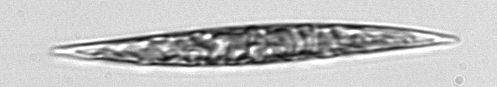
Label: Pleurosigma